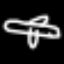
Label: airplane